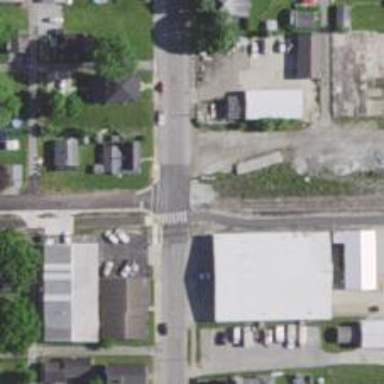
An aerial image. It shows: Rail spur service.